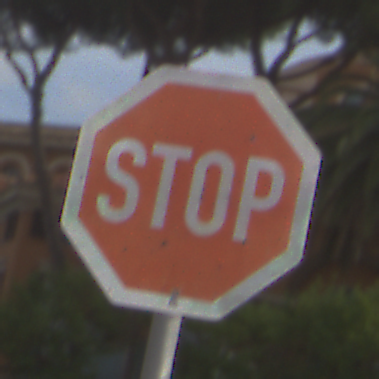
Verkehrszeichen: Stop
Umgebung: Outdoor, Suburban
Tageszeit: MorningAfternoon
Wetter: PartlyCloudy
Licht: Natural
Jahreszeit: NotSpecified
Kontrast: HighContrast